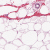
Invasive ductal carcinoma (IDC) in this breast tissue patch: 0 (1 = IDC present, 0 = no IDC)